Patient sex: M
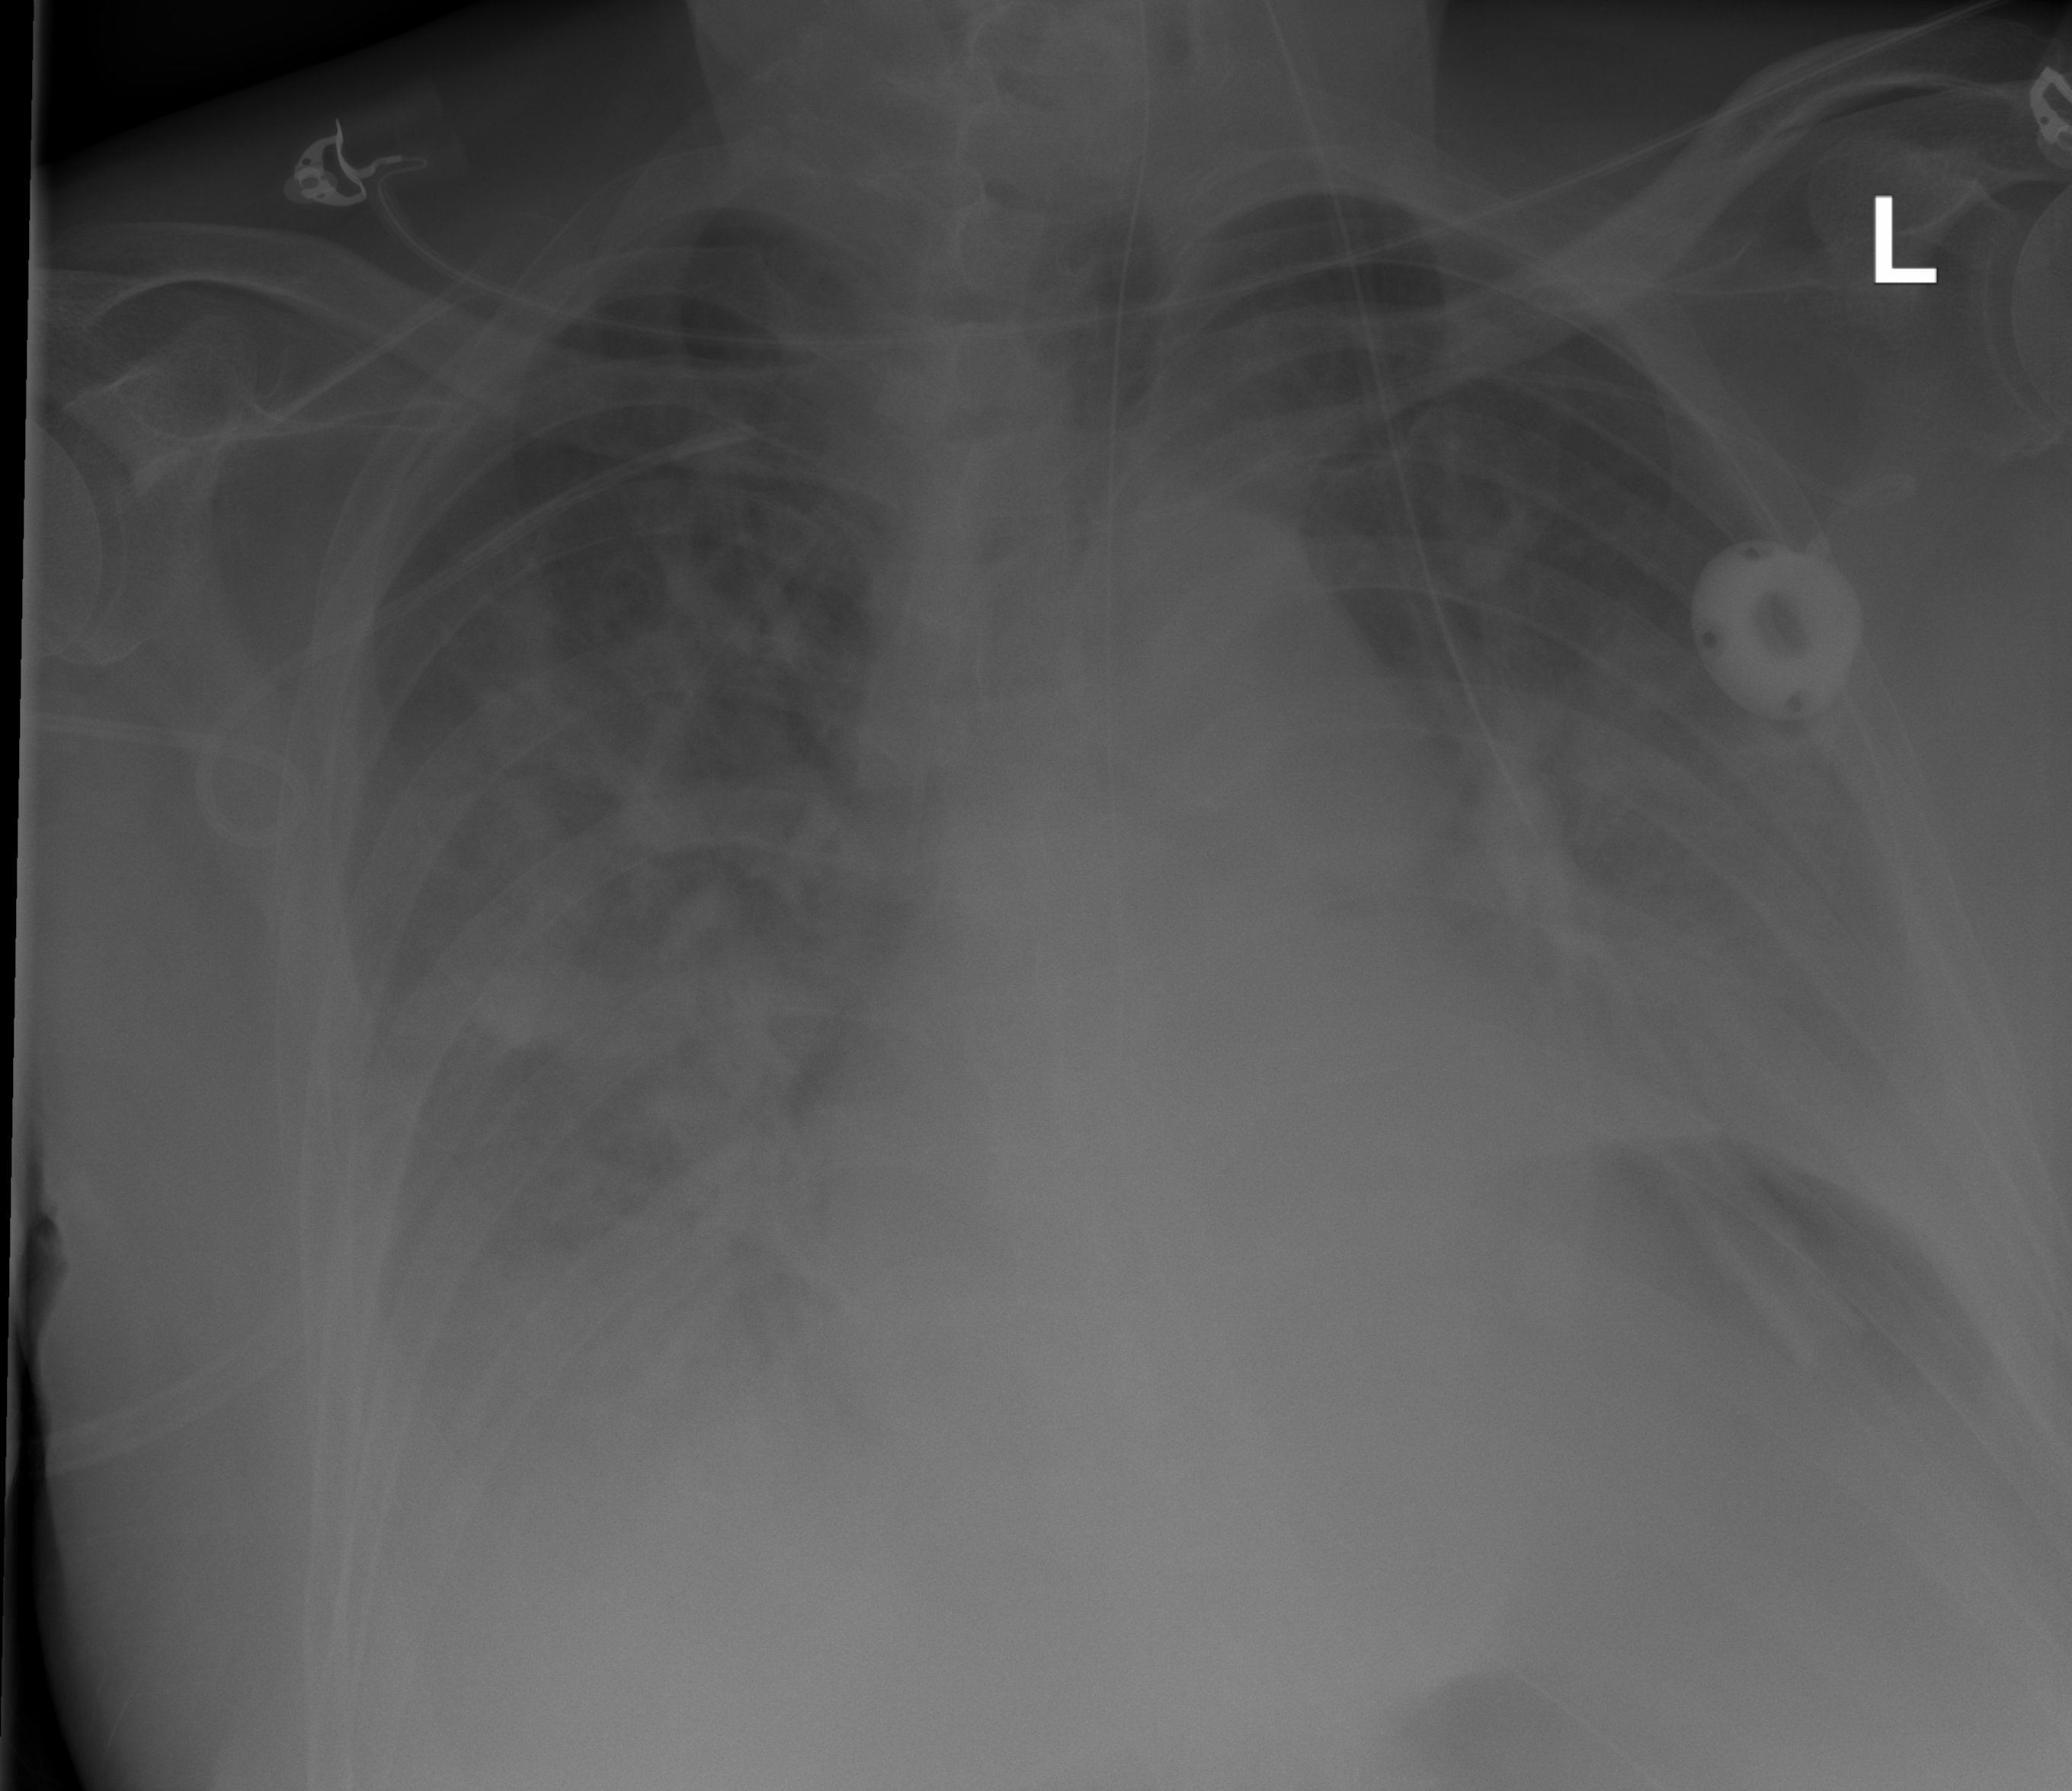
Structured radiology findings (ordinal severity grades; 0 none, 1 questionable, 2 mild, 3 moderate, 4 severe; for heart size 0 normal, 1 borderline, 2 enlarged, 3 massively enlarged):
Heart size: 1
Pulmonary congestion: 2
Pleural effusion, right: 3
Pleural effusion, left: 3
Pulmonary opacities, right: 3
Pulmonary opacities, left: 2
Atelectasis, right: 2
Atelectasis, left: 2